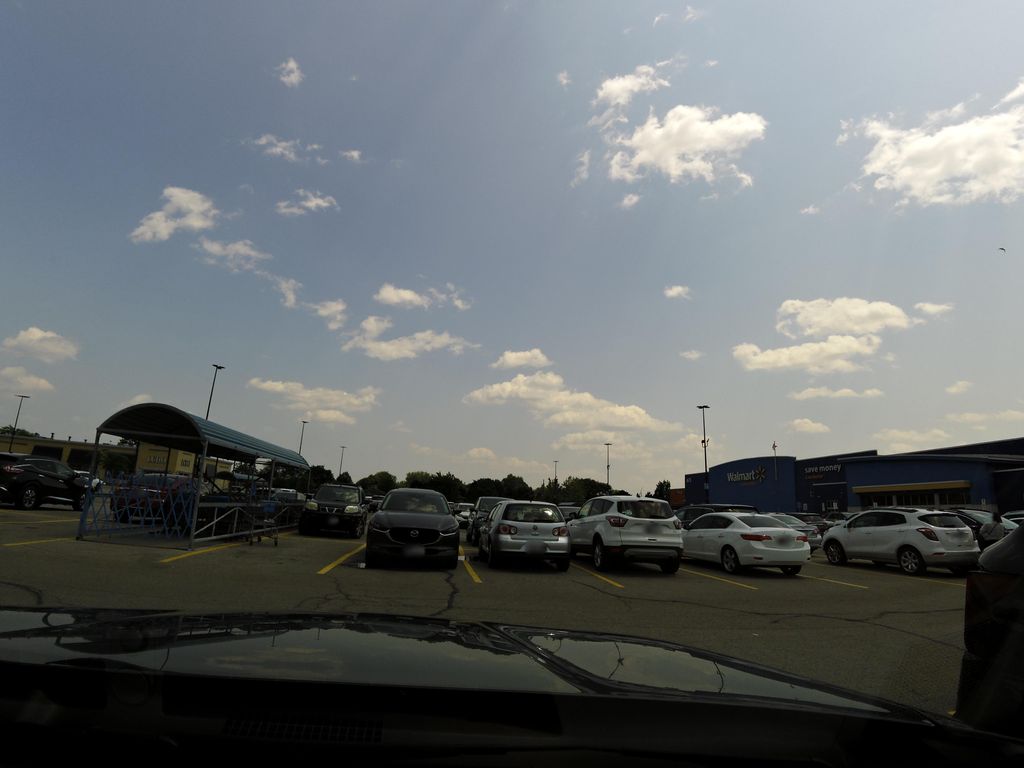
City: hamilton